Question: I have created a model to log all the activities from an API,the model looks like this
'''
class ApiLogInfo < ActiveRecord::Base
attr_accessible :description, :parameters, :user_id
validates :description,:presence => true
def self.logger(description, parameters = nil, user_id = nil)
api_log_info = ApiLogInfo.new
api_log_info.description = description
api_log_info.parameters = parameters.to_s
api_log_info.user_id = user_id
api_log_info.save!
end
end
'''
When I run 'ApiLogInfo.all' from the console it throws me an error like this

I cannot figure out what is wrong in there.It would be really helpful if someone can help me on this.Thanks in advance.
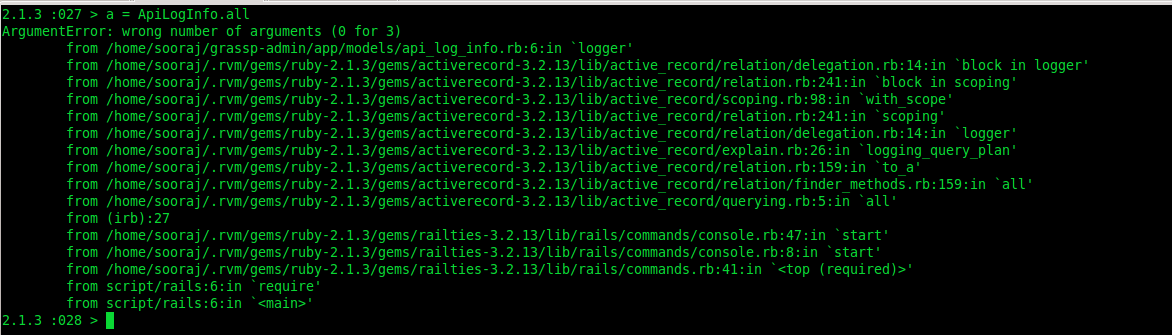
Answer: Change the name of 'logger'.
There is a default 'logger' method will be called for log SQL in 'ActiveRecord'.
See this <URL>